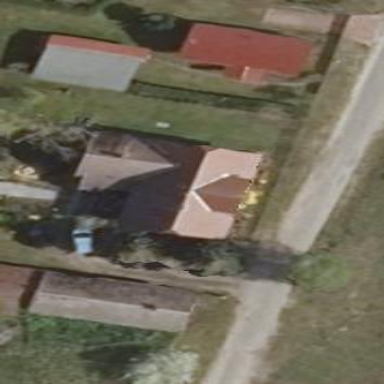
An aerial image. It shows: Detached building with gabled roof.